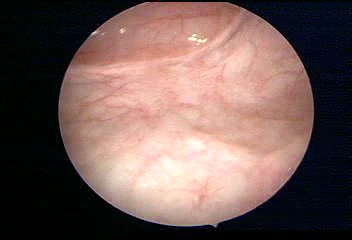
Modality: WLC
Class: Foreign bodies
Subclass: AirBubble
Bladder cancer association: No
Annotated structures: Air bubble